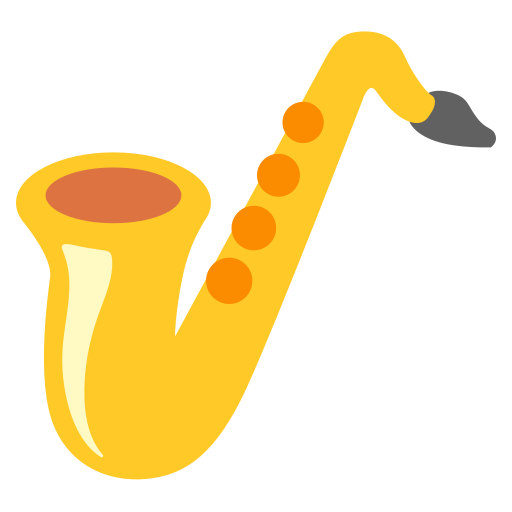
Emoji: 🎷